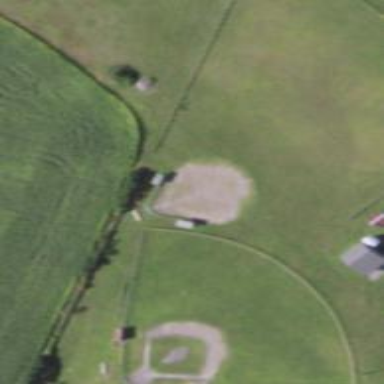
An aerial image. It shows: Baseball pitch for leisure land.